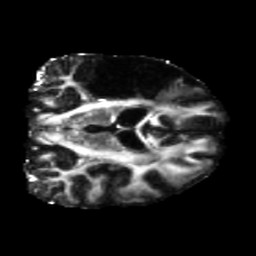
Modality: FA
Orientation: coronal
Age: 66
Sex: male
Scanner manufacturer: siemens
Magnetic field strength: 3 T
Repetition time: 5.47 s
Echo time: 0.0854 s